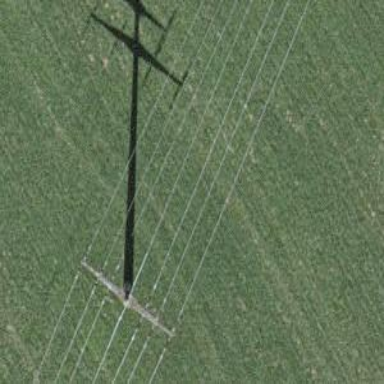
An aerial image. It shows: Power line in the image.